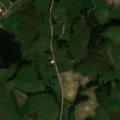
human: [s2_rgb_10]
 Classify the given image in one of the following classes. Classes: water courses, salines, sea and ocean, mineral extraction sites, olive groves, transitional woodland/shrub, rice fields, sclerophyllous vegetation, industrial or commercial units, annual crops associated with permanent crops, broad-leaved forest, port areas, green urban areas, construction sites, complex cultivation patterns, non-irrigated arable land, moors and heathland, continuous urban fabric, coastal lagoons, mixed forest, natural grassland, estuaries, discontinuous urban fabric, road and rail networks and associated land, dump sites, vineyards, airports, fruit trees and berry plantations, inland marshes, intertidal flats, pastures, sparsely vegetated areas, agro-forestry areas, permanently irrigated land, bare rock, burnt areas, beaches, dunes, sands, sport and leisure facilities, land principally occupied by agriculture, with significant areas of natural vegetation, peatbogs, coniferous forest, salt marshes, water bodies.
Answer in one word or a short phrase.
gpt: non-irrigated arable land, pastures, complex cultivation patterns, land principally occupied by agriculture, with significant areas of natural vegetation